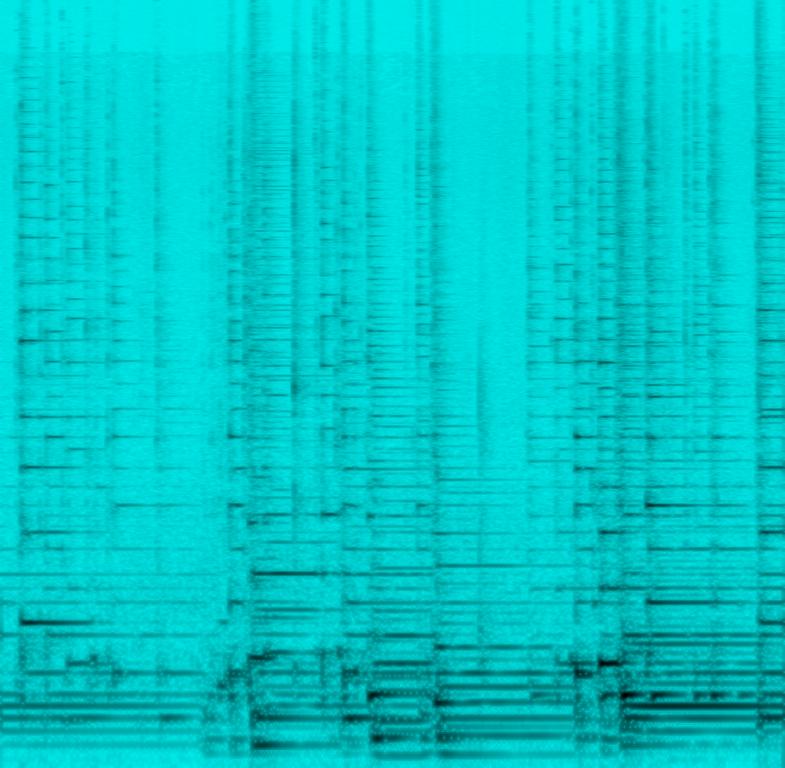
The Alternative/Indie song cover features an acoustic ensemble that includes acoustic guitar chord progression, still guitar melody and tinny double bass playing it. It sounds narrow due to the fact that it is a mono recording. Everything, including the double bass, sounds kind of tinny and reverberant, because it was most likely recorded with one mono, room microphone. The sound could definitely be better, but it does not fall into the category of a low quality recording.